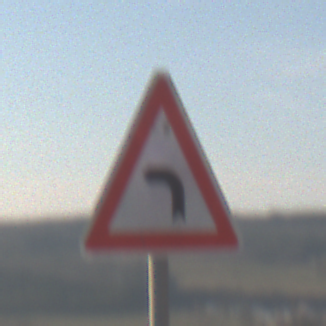
Verkehrszeichen: KurveLinks
Umgebung: Outdoor, Nature
Tageszeit: MorningAfternoon
Wetter: PartlyCloudy
Licht: Natural
Jahreszeit: NotSpecified
Kontrast: HighContrast